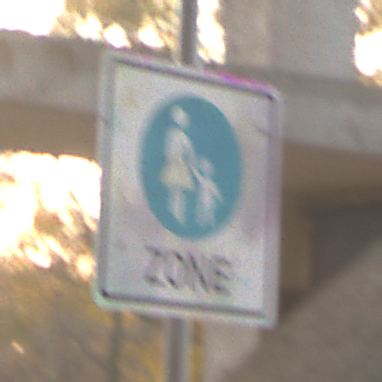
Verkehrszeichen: BeginnFussgaengerzone
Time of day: SunriseSunset
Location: Roofed (Suburban)
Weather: Clear
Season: NotSpecified
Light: Natural